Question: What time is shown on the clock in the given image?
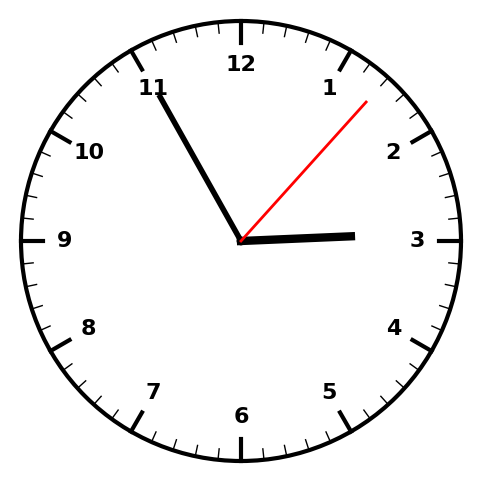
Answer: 02:55:07